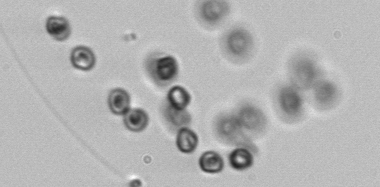
Label: Phaeocystis